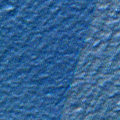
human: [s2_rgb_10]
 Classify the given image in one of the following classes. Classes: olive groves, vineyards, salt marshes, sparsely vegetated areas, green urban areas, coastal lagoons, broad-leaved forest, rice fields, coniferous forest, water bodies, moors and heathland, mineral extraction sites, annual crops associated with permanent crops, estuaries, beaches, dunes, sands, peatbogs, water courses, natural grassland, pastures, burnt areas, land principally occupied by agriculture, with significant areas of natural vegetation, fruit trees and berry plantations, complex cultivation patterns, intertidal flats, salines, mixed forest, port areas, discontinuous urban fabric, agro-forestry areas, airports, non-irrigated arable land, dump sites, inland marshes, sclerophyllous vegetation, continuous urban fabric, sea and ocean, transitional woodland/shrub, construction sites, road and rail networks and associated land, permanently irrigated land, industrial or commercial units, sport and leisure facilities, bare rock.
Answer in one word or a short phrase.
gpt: sea and ocean